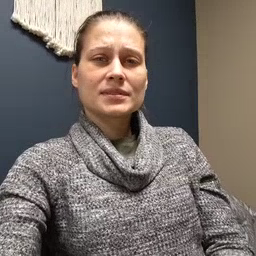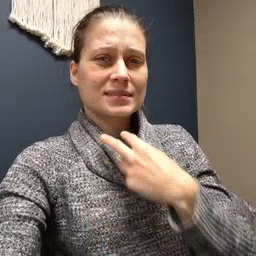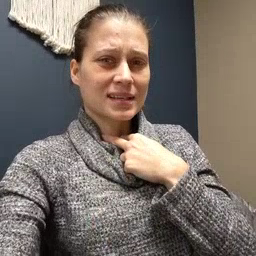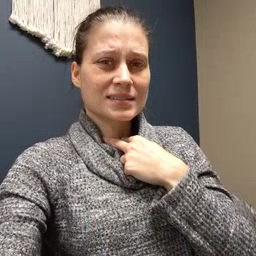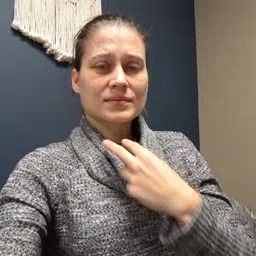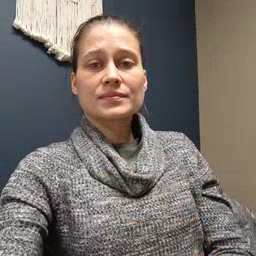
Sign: stuck